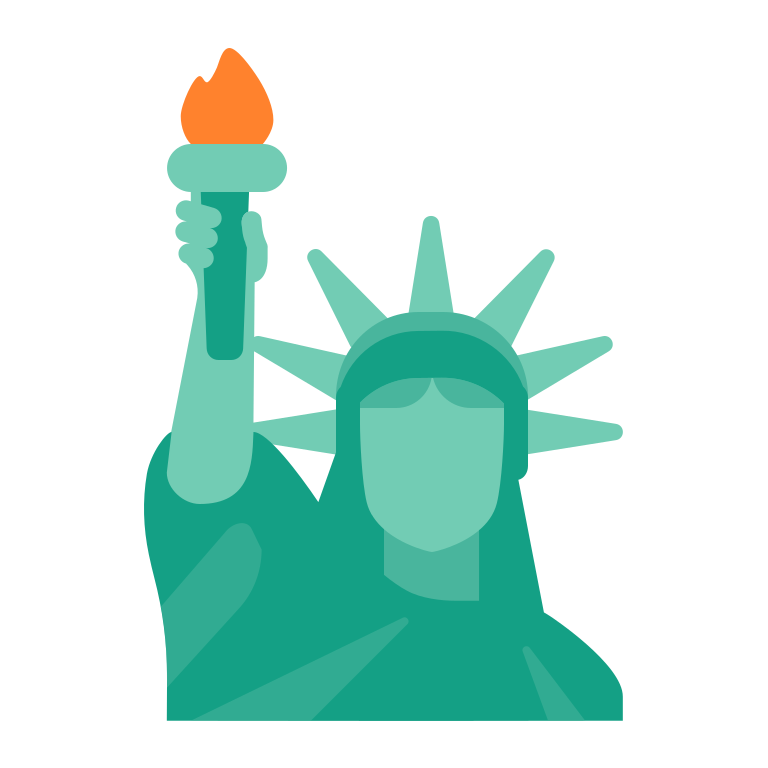
statue of liberty flat